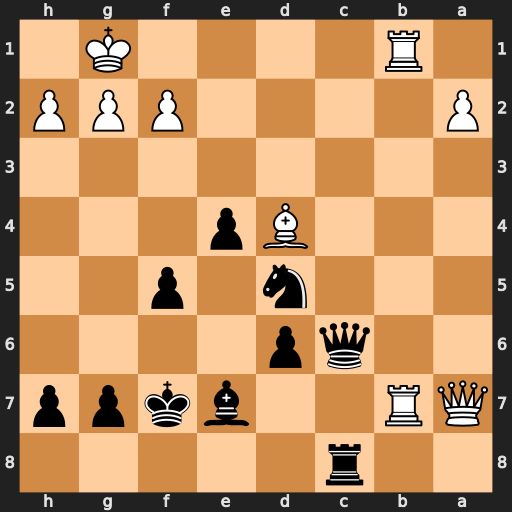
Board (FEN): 2r5/QR2bkpp/2qp4/3n1p2/3Bp3/8/P4PPP/1R4K1
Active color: b
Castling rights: -
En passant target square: -
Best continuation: Qc1+ Rxc1 Rxc1#